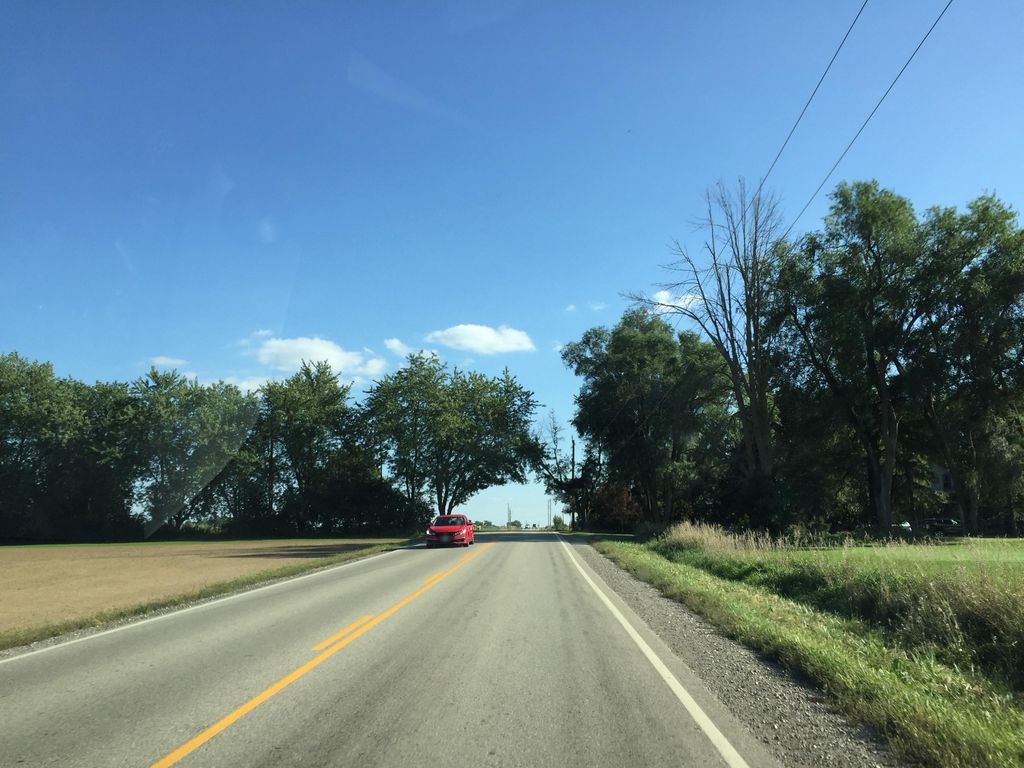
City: kitchener-waterloo